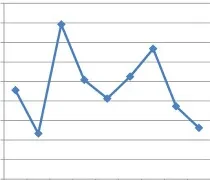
Monitoring of diagnostic CRS parameters including ferritin.
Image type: chart (chart)